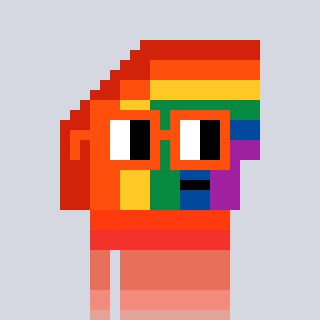
a pixel art character with square orange glasses, a rainbow-shaped head and a grayscale-colored body on a cool background